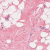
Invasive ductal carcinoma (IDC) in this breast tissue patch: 0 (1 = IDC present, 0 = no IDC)